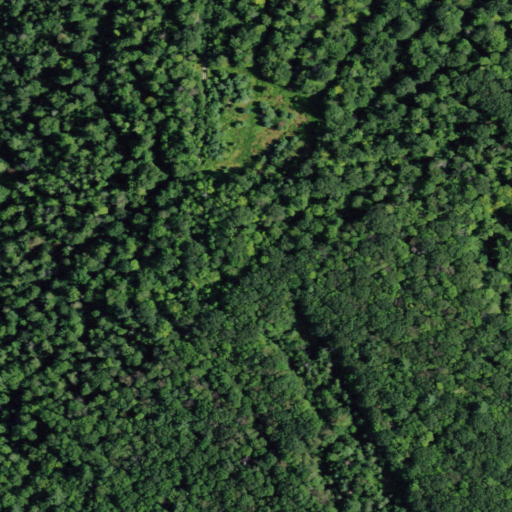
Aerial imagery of mountain in New York named Buckwheat Hill containing deciduous forest, mixed forest, and grassland